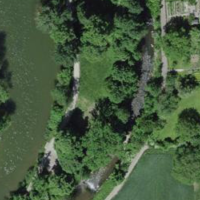
EUNIS habitat code: 53
Species observed at this site:
Urtica dioica
Cinclus cinclus